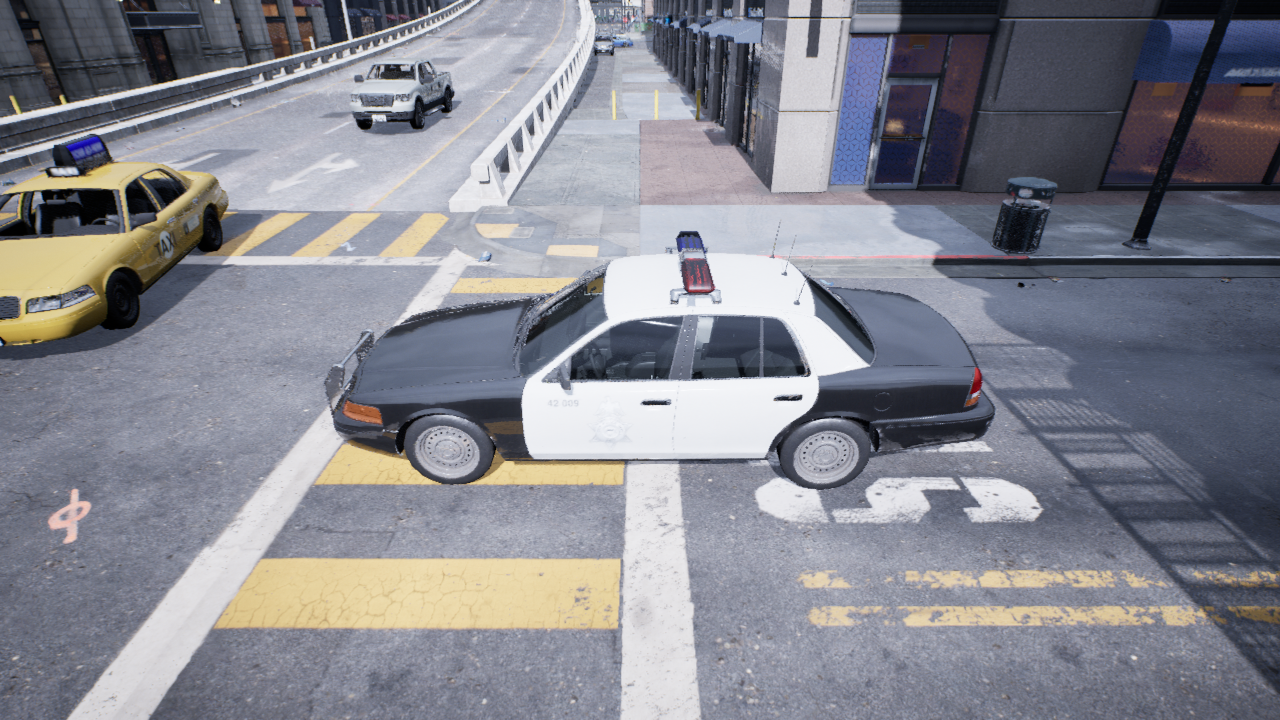
Venue: residential
Lighting: overcast
Vehicle rig: sedan